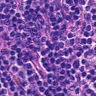
Metastatic tissue present: no